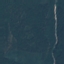
Land use / land cover: Forest